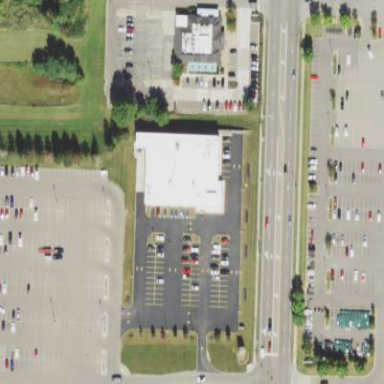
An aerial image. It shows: Parking area with surface.